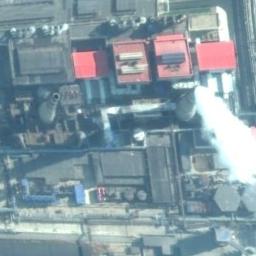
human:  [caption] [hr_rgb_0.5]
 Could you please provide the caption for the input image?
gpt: In the thermal power plant there are workshops and machinery, two chimneys and one chimney emits smoke .

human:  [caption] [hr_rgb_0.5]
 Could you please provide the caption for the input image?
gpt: The thermal power station is next to some buildings with white mist above .

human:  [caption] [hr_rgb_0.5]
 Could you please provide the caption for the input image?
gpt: There are three thermal power stations, and two of them are emitting heavy smoke .

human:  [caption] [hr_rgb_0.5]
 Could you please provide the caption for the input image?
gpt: Many buildings are near the thermal power station .

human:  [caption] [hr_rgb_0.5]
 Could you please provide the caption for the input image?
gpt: There are many buildings on the thermal power station .